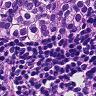
Metastatic tissue present: yes